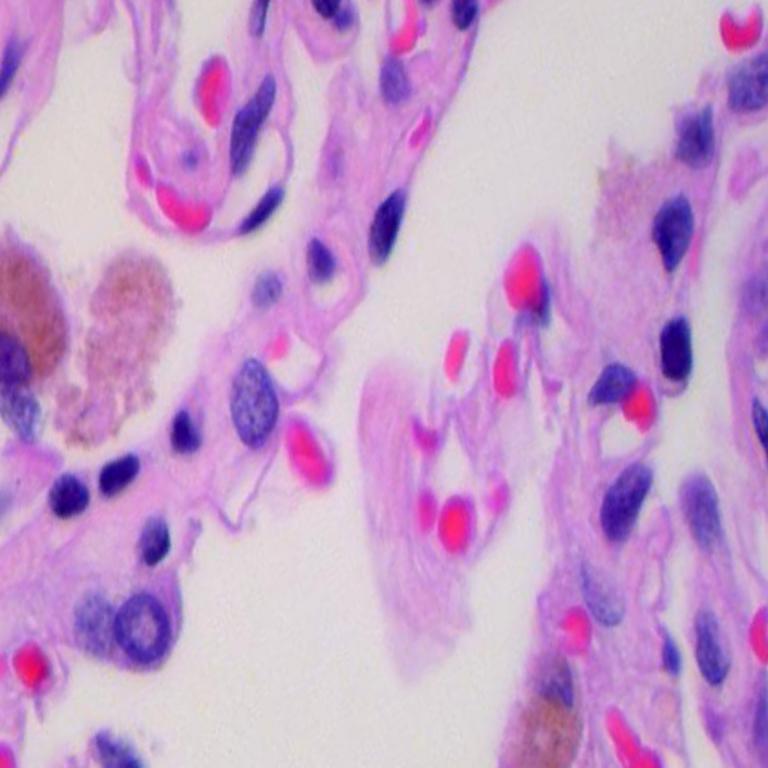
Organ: lung
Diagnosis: benign